Question: How to count distinct characters in a string?
Simulated data
'''
d = tibble(word = c("aaa", "abc", "abcde"))
'''

How to code a new variable that counts the number of district letters in a string? In other words, this should give an answer as follows:
'''
first row = 1
second row = 3
third row = 5
'''
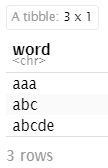
Answer: In base R,
'''
sapply(strsplit(d$word, ''), function(x) length(unique(x)))
#[1] 1 3 5
'''
The same logic can be written in 'tidyverse' -
'''
library(tidyverse)
d %>%
mutate(unique_n = map_dbl(str_split(word, ''), n_distinct))
# word unique_n
# <chr> <dbl>
#1 aaa 1
#2 abc 3
#3 abcde 5
'''